Question: EDIT: Sorry I forgot to mention that I multiply two 5000x5000 matrices.
This is the output that indicates that when I increase the number of processes, time is increasing too. So Is there a problem in logic of this code. I found it from web and only changed the name to matrixMulti and its printf. It seems to me logical but not working properly when I connect to Grid lab and increase the number of processes. So what do you think?

'''
/**********************************************************************************************
* Matrix Multiplication Program using MPI.
*
* Viraj Brian Wijesuriya - University of Colombo School of Computing, Sri Lanka.
*
* Works with any type of two matrixes [A], [B] which could be multiplied to produce a matrix [c].
*
* Master process initializes the multiplication operands, distributes the muliplication
* operation to worker processes and reduces the worker results to construct the final output.
*
************************************************************************************************/
#include<stdio.h>
#include<mpi.h>
#define NUM_ROWS_A 5000 //rows of input [A]
#define NUM_COLUMNS_A 5000 //columns of input [A]
#define NUM_ROWS_B 5000 //rows of input [B]
#define NUM_COLUMNS_B 5000 //columns of input [B]
#define MASTER_TO_SLAVE_TAG 1 //tag for messages sent from master to slaves
#define SLAVE_TO_MASTER_TAG 4 //tag for messages sent from slaves to master
void makeAB(); //makes the [A] and [B] matrixes
void printArray(); //print the content of output matrix [C];
int rank; //process rank
int size; //number of processes
int i, j, k; //helper variables
double mat_a[NUM_ROWS_A][NUM_COLUMNS_A]; //declare input [A]
double mat_b[NUM_ROWS_B][NUM_COLUMNS_B]; //declare input [B]
double mat_result[NUM_ROWS_A][NUM_COLUMNS_B]; //declare output [C]
double start_time; //hold start time
double end_time; // hold end time
int low_bound; //low bound of the number of rows of [A] allocated to a slave
int upper_bound; //upper bound of the number of rows of [A] allocated to a slave
int portion; //portion of the number of rows of [A] allocated to a slave
MPI_Status status; // store status of a MPI_Recv
MPI_Request request; //capture request of a MPI_Isend
int main(int argc, char *argv[])
{
MPI_Init(&argc, &argv); //initialize MPI operations
MPI_Comm_rank(MPI_COMM_WORLD, &rank); //get the rank
MPI_Comm_size(MPI_COMM_WORLD, &size); //get number of processes
/* master initializes work*/
if (rank == 0) {
makeAB();
start_time = MPI_Wtime();
for (i = 1; i < size; i++) {//for each slave other than the master
portion = (NUM_ROWS_A / (size - 1)); // calculate portion without master
low_bound = (i - 1) * portion;
if (((i + 1) == size) && ((NUM_ROWS_A % (size - 1)) != 0)) {//if rows of [A] cannot be equally divided among slaves
upper_bound = NUM_ROWS_A; //last slave gets all the remaining rows
} else {
upper_bound = low_bound + portion; //rows of [A] are equally divisable among slaves
}
//send the low bound first without blocking, to the intended slave
MPI_Isend(&low_bound, 1, MPI_INT, i, MASTER_TO_SLAVE_TAG, MPI_COMM_WORLD, &request);
//next send the upper bound without blocking, to the intended slave
MPI_Isend(&upper_bound, 1, MPI_INT, i, MASTER_TO_SLAVE_TAG + 1, MPI_COMM_WORLD, &request);
//finally send the allocated row portion of [A] without blocking, to the intended slave
MPI_Isend(&mat_a[low_bound][0], (upper_bound - low_bound) * NUM_COLUMNS_A, MPI_DOUBLE, i, MASTER_TO_SLAVE_TAG + 2, MPI_COMM_WORLD, &request);
}
}
//broadcast [B] to all the slaves
MPI_Bcast(&mat_b, NUM_ROWS_B*NUM_COLUMNS_B, MPI_DOUBLE, 0, MPI_COMM_WORLD);
/* work done by slaves*/
if (rank > 0) {
//receive low bound from the master
MPI_Recv(&low_bound, 1, MPI_INT, 0, MASTER_TO_SLAVE_TAG, MPI_COMM_WORLD, &status);
//next receive upper bound from the master
MPI_Recv(&upper_bound, 1, MPI_INT, 0, MASTER_TO_SLAVE_TAG + 1, MPI_COMM_WORLD, &status);
//finally receive row portion of [A] to be processed from the master
MPI_Recv(&mat_a[low_bound][0], (upper_bound - low_bound) * NUM_COLUMNS_A, MPI_DOUBLE, 0, MASTER_TO_SLAVE_TAG + 2, MPI_COMM_WORLD, &status);
for (i = low_bound; i < upper_bound; i++) {//iterate through a given set of rows of [A]
for (j = 0; j < NUM_COLUMNS_B; j++) {//iterate through columns of [B]
for (k = 0; k < NUM_ROWS_B; k++) {//iterate through rows of [B]
mat_result[i][j] += (mat_a[i][k] * mat_b[k][j]);
}
}
}
//send back the low bound first without blocking, to the master
MPI_Isend(&low_bound, 1, MPI_INT, 0, SLAVE_TO_MASTER_TAG, MPI_COMM_WORLD, &request);
//send the upper bound next without blocking, to the master
MPI_Isend(&upper_bound, 1, MPI_INT, 0, SLAVE_TO_MASTER_TAG + 1, MPI_COMM_WORLD, &request);
//finally send the processed portion of data without blocking, to the master
MPI_Isend(&mat_result[low_bound][0], (upper_bound - low_bound) * NUM_COLUMNS_B, MPI_DOUBLE, 0, SLAVE_TO_MASTER_TAG + 2, MPI_COMM_WORLD, &request);
}
/* master gathers processed work*/
if (rank == 0) {
for (i = 1; i < size; i++) {// untill all slaves have handed back the processed data
//receive low bound from a slave
MPI_Recv(&low_bound, 1, MPI_INT, i, SLAVE_TO_MASTER_TAG, MPI_COMM_WORLD, &status);
//receive upper bound from a slave
MPI_Recv(&upper_bound, 1, MPI_INT, i, SLAVE_TO_MASTER_TAG + 1, MPI_COMM_WORLD, &status);
//receive processed data from a slave
MPI_Recv(&mat_result[low_bound][0], (upper_bound - low_bound) * NUM_COLUMNS_B, MPI_DOUBLE, i, SLAVE_TO_MASTER_TAG + 2, MPI_COMM_WORLD, &status);
}
end_time = MPI_Wtime();
printf("
Running Time = %f
", end_time - start_time);
printArray();
}
MPI_Finalize(); //finalize MPI operations
return 0;
}
void makeAB()
{
for (i = 0; i < NUM_ROWS_A; i++) {
for (j = 0; j < NUM_COLUMNS_A; j++) {
mat_a[i][j] = i + j;
}
}
for (i = 0; i < NUM_ROWS_B; i++) {
for (j = 0; j < NUM_COLUMNS_B; j++) {
mat_b[i][j] = i*j;
}
}
}
void printArray()
{
for (i = 0; i < NUM_ROWS_A; i++) {
printf("
");
for (j = 0; j < NUM_COLUMNS_A; j++)
printf("%8.2f ", mat_a[i][j]);
}
printf("
");
for (i = 0; i < NUM_ROWS_B; i++) {
printf("
");
for (j = 0; j < NUM_COLUMNS_B; j++)
printf("%8.2f ", mat_b[i][j]);
}
printf("
");
for (i = 0; i < NUM_ROWS_A; i++) {
printf("
");
for (j = 0; j < NUM_COLUMNS_B; j++)
printf("%8.2f ", mat_result[i][j]);
}
printf("
");
}
'''
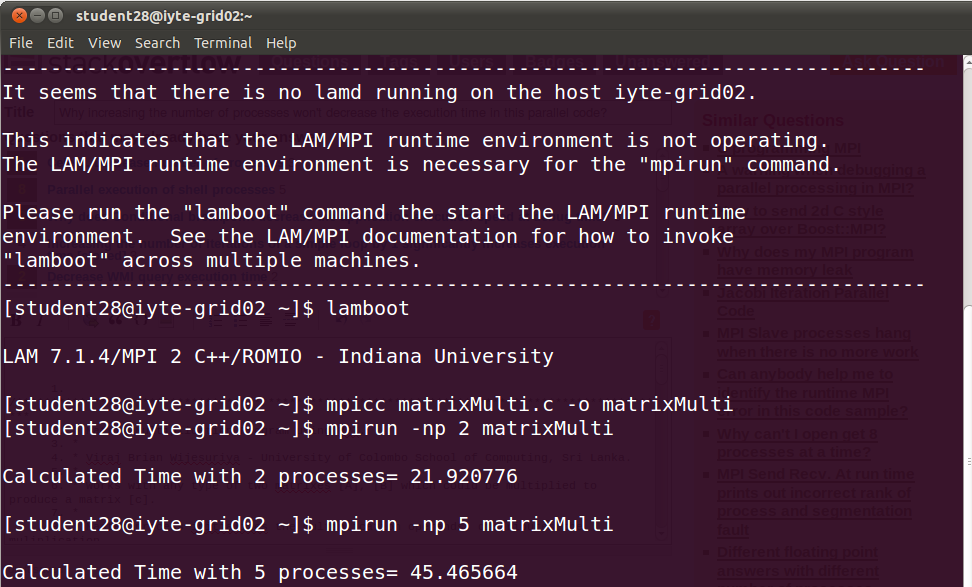
Answer: There are some real correctness problems with the code as posted. Let's look at the send loop from rank 0:
'''
for (i = 1; i < size; i++) {
//...
low_bound = (i - 1) * portion;
upper_bound = low_bound + portion;
MPI_Isend(&low_bound, 1, MPI_INT, i, MASTER_TO_SLAVE_TAG, MPI_COMM_WORLD, &request);
MPI_Isend(&upper_bound, 1, MPI_INT, i, MASTER_TO_SLAVE_TAG + 1, MPI_COMM_WORLD, &request);
MPI_Isend(&mat_a[low_bound][0], (upper_bound - low_bound) * NUM_COLUMNS_A, MPI_DOUBLE, i, MASTER_TO_SLAVE_TAG + 2, MPI_COMM_WORLD, &request);
}
'''
You can't do that. If you're going to use non-blocking requests, you eventually have to 'MPI_Wait()' or 'MPI_Test()' for the requests so you (and the MPI library) can know that they are complete. You need to do this to <URL>, but even more importantly in this case, you're repeatedly overwriting 'low_bound' and 'upper_bound' before you even know that the send has taken place. Who knows what data your worker tasks are getting. In addition, by overwriting the request each time you're absolutely guaranteeing leaking of resources.
There's a few ways to deal with this; easiest is to create a simple array of upper and lower bounds, and an array of requests:
'''
if (rank == 0) {
makeAB();
requests = malloc(size*3*sizeof(MPI_Request));
low_bounds = malloc(size*sizeof(int));
upper_bounds = malloc(size*sizeof(int));
start_time = MPI_Wtime();
for (i = 1; i < size; i++) {
portion = (NUM_ROWS_A / (size - 1));
low_bounds[i] = (i - 1) * portion;
if (((i + 1) == size) && ((NUM_ROWS_A % (size - 1)) != 0)) {
upper_bounds[i] = NUM_ROWS_A;
} else {
upper_bounds[i] = low_bounds[i] + portion;
}
MPI_Isend(&(low_bounds[i]), 1, MPI_INT, i, MASTER_TO_SLAVE_TAG, MPI_COMM_WORLD, &(requests[3*i]));
MPI_Isend(&(upper_bounds[i]), 1, MPI_INT, i, MASTER_TO_SLAVE_TAG + 1, MPI_COMM_WORLD, &(requests[3*i+1]));
MPI_Isend(&mat_a[low_bounds[i]][0], (upper_bounds[i] - low_bounds[i]) * NUM_COLUMNS_A, MPI_DOUBLE, i, MASTER_TO_SLAVE_TAG + 2, MPI_COMM_WORLD, &(requests[3*i+2]));
}
MPI_Waitall(3*(size-1), &(requests[3]), MPI_STATUS_IGNORE);
free(requests);
'''
The nice thing about this is that since rank 0 is saving this information, the workers don't need to send it back when they're done, and rank 0 can just receive directly into the right place:
'''
//...
for (i = low_bound; i < upper_bound; i++) {
for (j = 0; j < NUM_COLUMNS_B; j++) {
for (k = 0; k < NUM_ROWS_B; k++) {
mat_result[i][j] += (mat_a[i][k] * mat_b[k][j]);
}
}
}
MPI_Send(&mat_result[low_bound][0], (upper_bound - low_bound) * NUM_COLUMNS_B, MPI_DOUBLE, 0, SLAVE_TO_MASTER_TAG + 2, MPI_COMM_WORLD);
//...
if (rank == 0) {
for (i = 1; i < size; i++) {
MPI_Recv(&mat_result[low_bounds[i]][0], (upper_bounds[i] - low_bounds[i]) * NUM_COLUMNS_B, MPI_DOUBLE, i, SLAVE_TO_MASTER_TAG + 2, MPI_COMM_WORLD, &status);
}
'''
But as long as you have an array of these values which have to be distributed to all processors, you can use an MPI_Scatter operation which will be more efficient in general than your loop over sends:
'''
for (i = 1; i < size; i++) {
low_bounds[i] = ...
upper_bounds[i] = ...
}
MPI_Scatter(low_bounds, 1, MPI_INT, &low_bound, 1, MPI_INT, 0, MPI_COMM_WORLD);
MPI_Scatter(upper_bounds, 1, MPI_INT, &upper_bound, 1, MPI_INT, 0, MPI_COMM_WORLD);
'''
Ideally, you'd use scatter or its variants to distribute the A array as well.
<URL>', which brings us to your next problem. In your original code you have this:
'''
//rank 0:
for (i = 1; i < size; i++ ) {
//...
MPI_Isend();
MPI_Isend();
MPI_Isend();
}
MPI_Bcast();
// other ranks:
MPI_Bcast();
MPI_Recv();
MPI_Recv();
MPI_Recv();
'''
That interleaving of collective and point-to-point communications can be very dangerous, and can lead to deadlock. It's unnecessary here; you should move the Bcast to after the Scatter and Recv()s (only 1 recv now). That leaves your worker-task code looking like:
'''
MPI_Scatter(NULL, 1, MPI_INT, &low_bound, 1, MPI_INT, 0, MPI_COMM_WORLD);
MPI_Scatter(NULL, 1, MPI_INT, &upper_bound, 1, MPI_INT, 0, MPI_COMM_WORLD);
MPI_Recv(&mat_a[low_bound][0], (upper_bound - low_bound) * NUM_COLUMNS_A, MPI_DOUBLE, 0, MASTER_TO_SLAVE_TAG + 2, MPI_COMM_WORLD, &status);
MPI_Bcast(&mat_b, NUM_ROWS_B*NUM_COLUMNS_B, MPI_DOUBLE, 0, MPI_COMM_WORLD);
'''
So that gets rid of most of the correctness issues, although I'd still suggest using scatter to distribute the A array, and then using rank 0 to do its 'fair share' of computation while waiting for the worker tasks to do something. (This has the advantage of meaning that your program will work for size=1). So now let's look at the performance issues.
For fixed problem size, your program has to:
- - - -
and each task has to
-
It's easy to see that the amount of actual computation work that has to be done by each rank actually goes down with the number of processors run on as 1/(P-1), but the amount of communications work goes up (as P or lg P, depending). At some point those cross over and running on more processors just slows things down. So where is that point?
Doing a quick scaling test on a single 8-core nehalem node and using <URL> to get a simple count of where time is being spent, we have:
'''
worker | running | | MPI
tasks | time | Speedup | time
--------+-----------+----------+--------
1 | 90.85s | - | 45.5s
2 | 45.75s | 1.99x | 15.4s
4 | 23.42s | 3.88x | 4.93s
6 | 15.75s | 5.76x | 2.51s
'''
This is actually not too bad; the MPI time is actually being spent almost entirely in the 'MPI_Recv()', which on-node represents the cost of copying the matrix pieces and, for the rank 0 process, waiting for the results to start coming back from the worker tasks. This suggests that having rank 0 do some work, and replacing the linear loop over receives with a gather operation, would be useful optimizations.
Naturally, as you go off-node or to larger number of processors, the communications cost will continue to go up, and scaling will deteriorate.
More minor points:
First, master-slave is generally a pretty poor way to tackle tightly coupled numerical problems with simple loadbalancing like matrix multiplication. But I'll assume this is just a learning-MPI exercise and leave it at that. Note that of course the correct way to do an MPI-based matrix multiplication would be to use existing matrix multiplication libraries like <URL>, etc.
Second, the heavy use of global variables is very unhelpful in general, but that goes beyond the scope of this question. I'd also note that 'NUM_COLUMNS_A' is necessarily 'NUM_ROWS_B' and you don't need both.